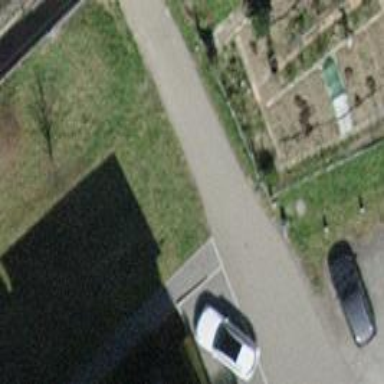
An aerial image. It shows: Footway road with designated cycle lane.